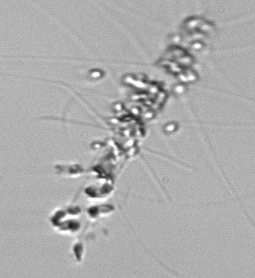
Label: Chaetoceros_didymus_TAG_external_flagellate